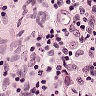
Metastatic tissue present: no